Interaction volume radius: 5 \u00c5
Interaction volume height: 20 \u00c5
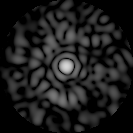
Disorder parameter: 0.795